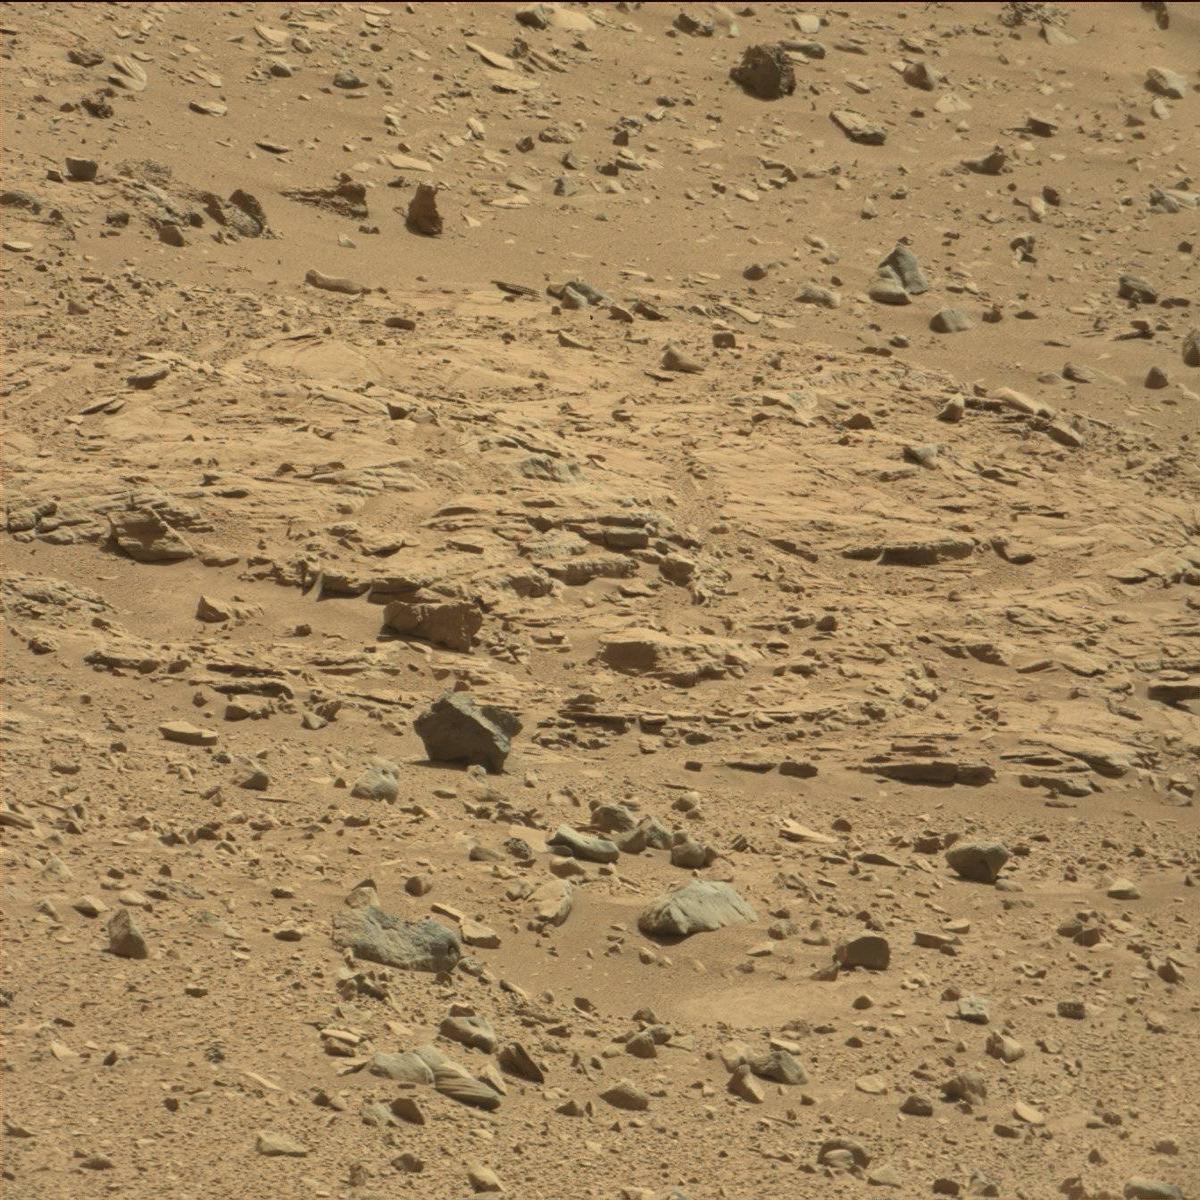
Terrain classes present: Bedrock, Rock, Sand / Soil